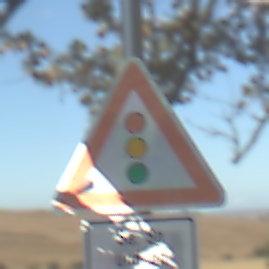
Verkehrszeichen: Lichtzeichenanlage
Zusatzzeichen unten: ZeitangabenMitBeschraenkungAufWochentage9
Umgebung: Outdoor, Nature
Tageszeit: MorningAfternoon
Wetter: PartlyCloudy
Licht: Natural
Jahreszeit: NotSpecified
Kontrast: HighContrast